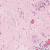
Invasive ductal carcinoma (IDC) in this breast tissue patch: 1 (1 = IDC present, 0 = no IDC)